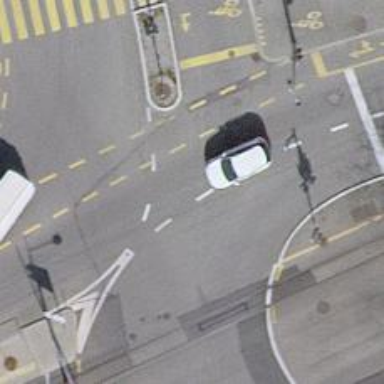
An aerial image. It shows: Road with traffic signals.